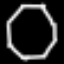
Label: octagon